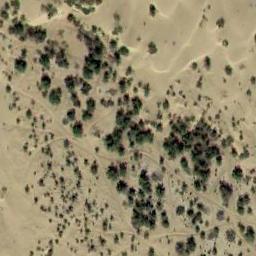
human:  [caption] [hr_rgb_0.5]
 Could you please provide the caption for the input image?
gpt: There are several trees and some weeds in this desert .

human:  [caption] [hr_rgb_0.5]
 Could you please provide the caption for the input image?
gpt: The chaparral is consist of some bushes on the desert .

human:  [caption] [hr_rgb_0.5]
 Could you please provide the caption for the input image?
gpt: Chaparral is densely distributed in the sand from the middle to sparsely around .

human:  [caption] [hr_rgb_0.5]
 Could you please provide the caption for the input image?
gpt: A lot of dense chaparrals of different sizes grow in the desert .

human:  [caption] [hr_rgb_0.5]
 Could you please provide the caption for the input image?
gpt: The middle of the chaparral is dense .